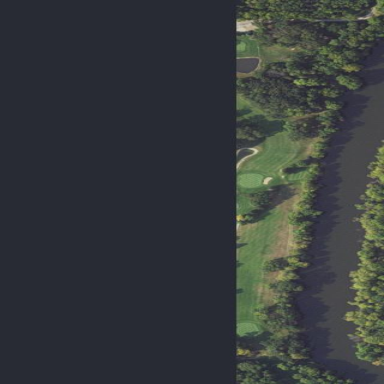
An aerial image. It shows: Golf course.